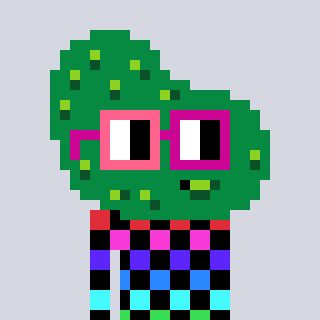
a pixel art character with square pink and red glasses, a pickle-shaped head and a hotbrown-colored body on a cool background